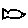
Label: fish